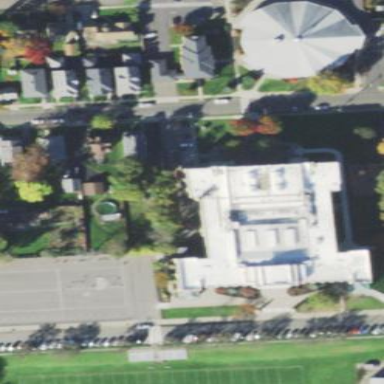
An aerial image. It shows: School building.